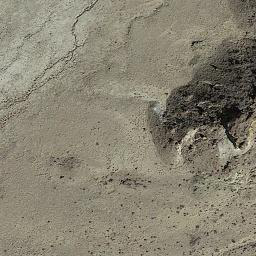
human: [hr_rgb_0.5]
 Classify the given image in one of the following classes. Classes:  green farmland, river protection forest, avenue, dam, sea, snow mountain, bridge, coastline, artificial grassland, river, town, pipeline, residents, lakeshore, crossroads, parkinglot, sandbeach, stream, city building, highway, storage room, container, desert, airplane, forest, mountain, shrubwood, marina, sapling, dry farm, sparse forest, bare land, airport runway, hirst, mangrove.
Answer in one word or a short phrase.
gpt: bare land